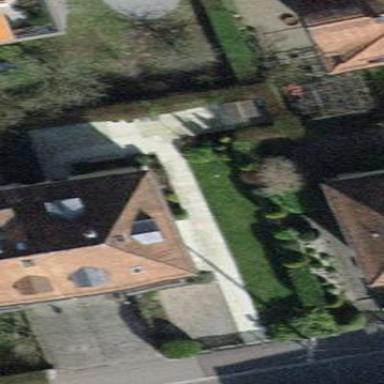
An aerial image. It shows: Semidetached house with hipped roof.